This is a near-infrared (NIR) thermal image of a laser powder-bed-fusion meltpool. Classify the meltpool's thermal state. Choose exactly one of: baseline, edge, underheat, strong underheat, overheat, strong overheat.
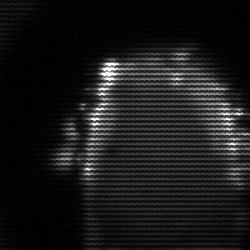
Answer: baseline